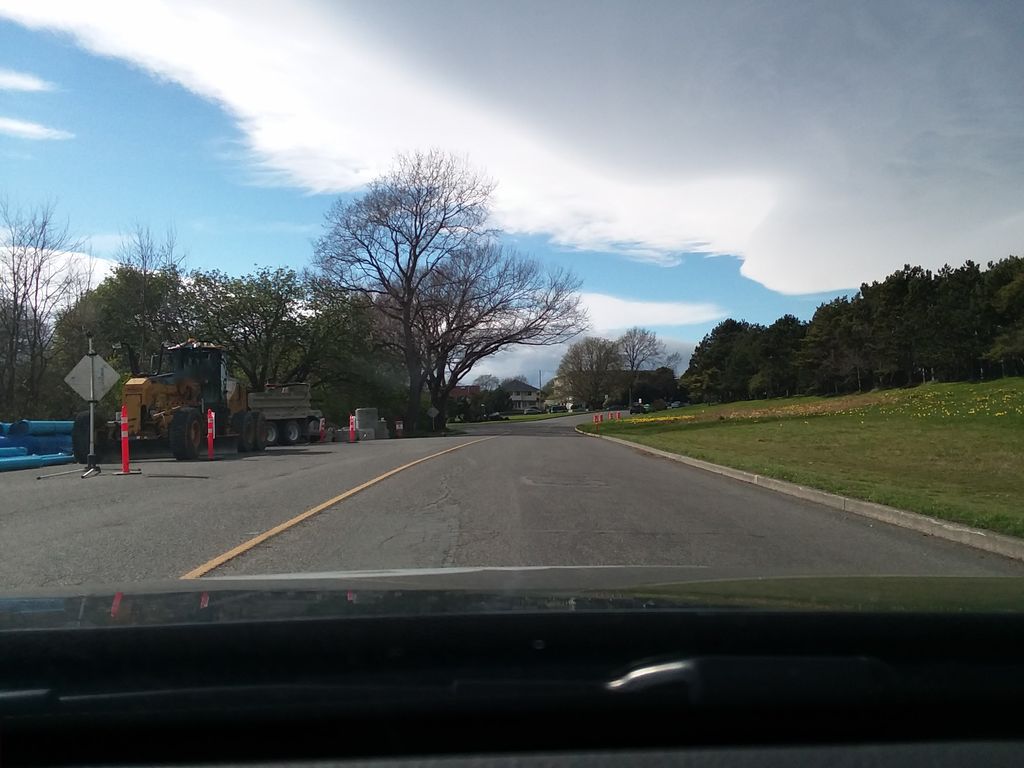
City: victoria